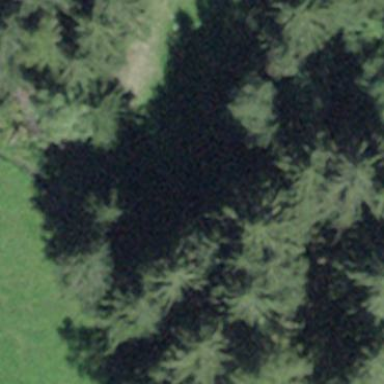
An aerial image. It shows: Mixed woodland area with various types of leaves.